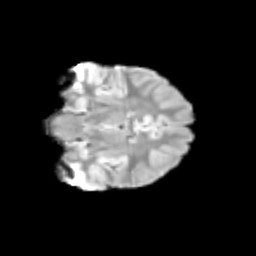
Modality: T2w
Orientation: coronal
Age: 9
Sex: female
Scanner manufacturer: siemens
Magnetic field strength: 3 T
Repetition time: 3.8 s
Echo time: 0.07 s